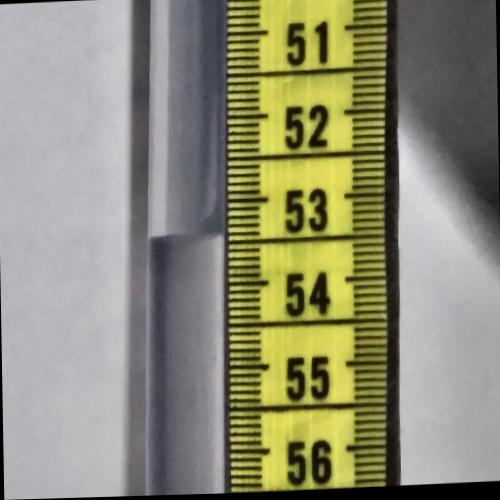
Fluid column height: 53.4 cm